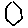
Label: hexagon